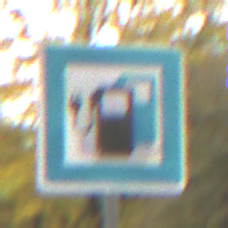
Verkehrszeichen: LadestationFuerElektrofahrzeuge
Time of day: MorningAfternoon
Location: Outdoor (Nature)
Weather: Overcast
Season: Autumn
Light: Natural